Question: I'm trying to debug an java eclipse project with some problem!
I'm starting using <URL> to make faster reflection calls using the index metod.
example
'''
FastClass fastClass = FastClass.create(getClass());
int index = fastClass.getIndex("methodName", new Class[] { Object.class });
fastClass.invoke(index, this, new Object[] { obj } );
'''
now when i try to put a breakpoint into a class that is called by fastreflection method this is the eclipse output.

I try to change compiler option on generate line number with no results.
I also upload an eclipse project (built with Juno version) that replicates the problem!!
<URL>
Thanks!
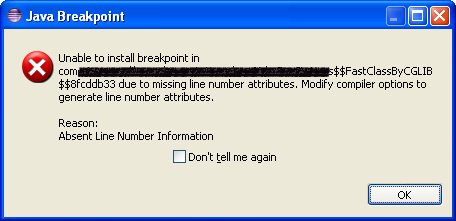
Answer: I "resolved"(understand) the problem, but it is not a problem with Eclipse. When you launch
the program this line: FastClass.create(ReflectionTarget.class); ends up
creating an entirely new version of the compiled class removing all
non-essential stuff from the classfile to make it "fast" - that includes all
the line number / debug infos, which means the breakpoint cannot be set in it.
<URL>
There's no javadoc and you need to read the source but now i understand this is not a
problem but a feature of this method to make fast reflection!